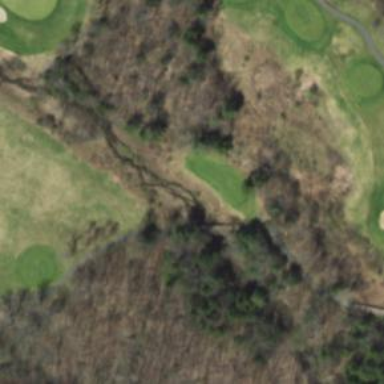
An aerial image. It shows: Grass area designated as golf tee.